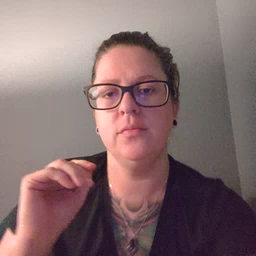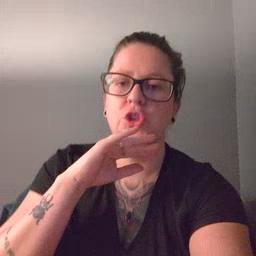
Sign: dirty